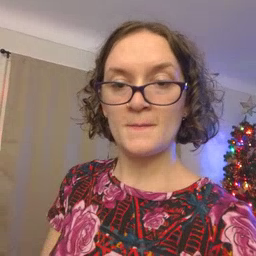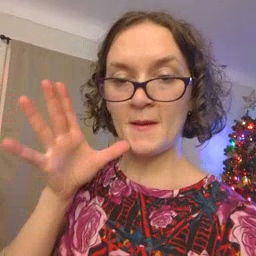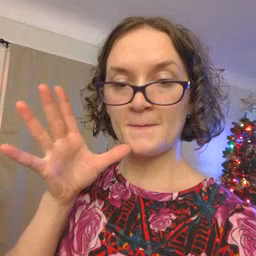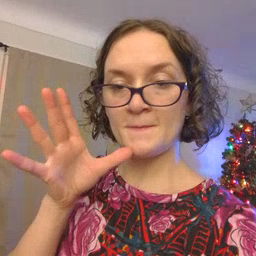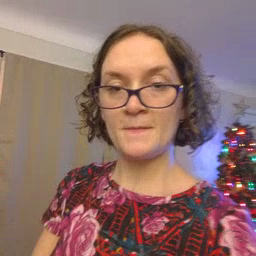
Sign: mom